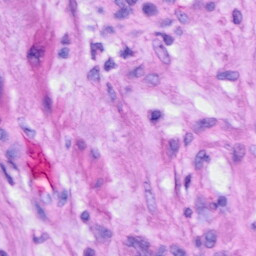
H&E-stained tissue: Ovarian